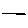
Label: line